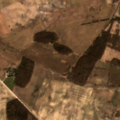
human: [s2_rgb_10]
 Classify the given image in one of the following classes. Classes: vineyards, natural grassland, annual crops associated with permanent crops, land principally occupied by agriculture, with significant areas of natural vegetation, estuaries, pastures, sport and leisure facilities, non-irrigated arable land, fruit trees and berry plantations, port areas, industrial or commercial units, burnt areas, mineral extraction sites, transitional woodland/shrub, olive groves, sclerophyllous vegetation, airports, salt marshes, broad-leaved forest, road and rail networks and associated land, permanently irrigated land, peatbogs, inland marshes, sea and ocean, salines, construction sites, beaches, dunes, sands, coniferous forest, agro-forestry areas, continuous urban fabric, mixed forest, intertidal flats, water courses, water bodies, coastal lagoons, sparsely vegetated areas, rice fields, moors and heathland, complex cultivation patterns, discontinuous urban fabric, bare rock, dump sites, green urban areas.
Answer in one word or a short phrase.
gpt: non-irrigated arable land, complex cultivation patterns, land principally occupied by agriculture, with significant areas of natural vegetation